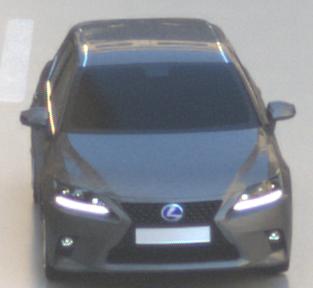
Make: Lexus
Model: CT 200h
Detailed model: CT (A10)
Model produced from: 2014/03
Model produced until: 2017/10
Doors: 5
Color: gray
Road condition: wet road
Daytime: morning or afternoon
Contrast: low contrast